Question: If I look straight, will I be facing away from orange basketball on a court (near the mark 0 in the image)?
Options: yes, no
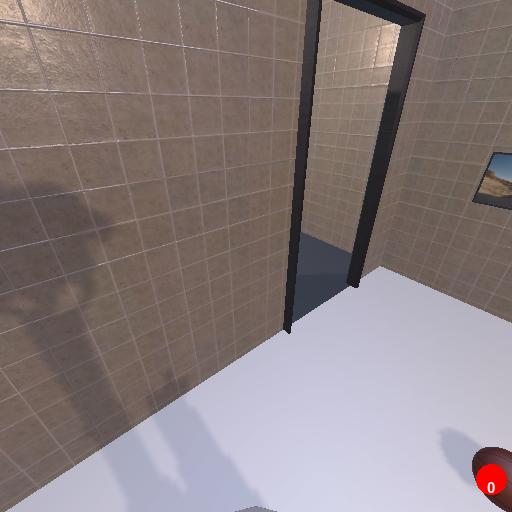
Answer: yes